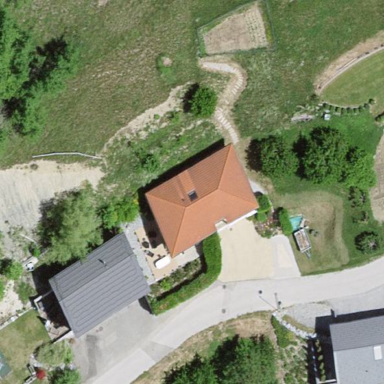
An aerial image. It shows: Simple and straightforward house.